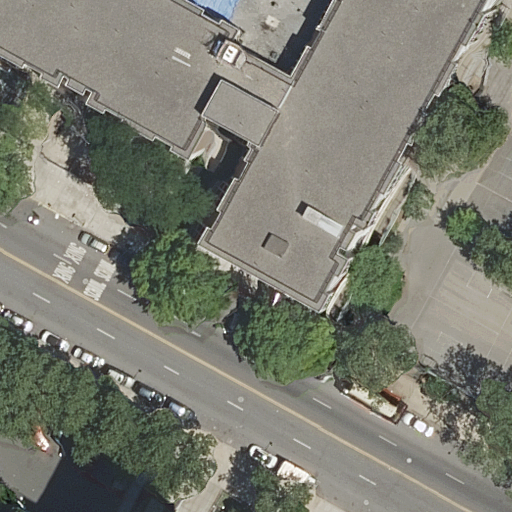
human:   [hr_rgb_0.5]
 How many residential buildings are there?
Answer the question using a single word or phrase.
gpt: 0

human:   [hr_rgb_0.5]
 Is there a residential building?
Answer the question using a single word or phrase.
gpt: no

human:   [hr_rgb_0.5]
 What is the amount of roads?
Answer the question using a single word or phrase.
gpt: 5

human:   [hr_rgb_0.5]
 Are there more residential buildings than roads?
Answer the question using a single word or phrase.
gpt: no

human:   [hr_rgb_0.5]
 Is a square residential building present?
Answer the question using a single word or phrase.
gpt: no

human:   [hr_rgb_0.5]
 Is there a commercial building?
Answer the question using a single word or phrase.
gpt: no

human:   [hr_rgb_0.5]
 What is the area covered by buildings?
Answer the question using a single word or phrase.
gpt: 106m2

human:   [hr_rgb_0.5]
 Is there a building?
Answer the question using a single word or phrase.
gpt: yes

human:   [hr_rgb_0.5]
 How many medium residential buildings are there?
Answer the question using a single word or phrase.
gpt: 0

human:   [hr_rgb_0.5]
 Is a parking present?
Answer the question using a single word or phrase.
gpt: yes

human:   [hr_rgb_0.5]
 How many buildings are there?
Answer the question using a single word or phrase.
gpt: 1

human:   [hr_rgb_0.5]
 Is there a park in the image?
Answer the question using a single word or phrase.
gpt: yes

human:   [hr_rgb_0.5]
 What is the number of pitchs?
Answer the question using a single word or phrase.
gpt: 3

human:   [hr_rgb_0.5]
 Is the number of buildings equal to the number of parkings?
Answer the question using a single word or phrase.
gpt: yes

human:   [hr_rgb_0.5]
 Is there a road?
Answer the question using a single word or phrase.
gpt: yes

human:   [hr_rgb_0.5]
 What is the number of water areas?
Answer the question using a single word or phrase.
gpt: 0

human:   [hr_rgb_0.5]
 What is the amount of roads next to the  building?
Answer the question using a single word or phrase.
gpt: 5

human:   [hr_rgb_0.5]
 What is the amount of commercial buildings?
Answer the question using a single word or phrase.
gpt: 0

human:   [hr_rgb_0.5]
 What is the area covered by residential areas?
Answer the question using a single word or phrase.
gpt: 4262m2

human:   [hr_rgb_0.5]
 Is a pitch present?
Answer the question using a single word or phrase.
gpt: yes

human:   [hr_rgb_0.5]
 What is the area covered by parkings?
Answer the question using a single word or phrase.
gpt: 920m2

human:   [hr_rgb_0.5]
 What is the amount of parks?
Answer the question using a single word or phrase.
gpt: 1

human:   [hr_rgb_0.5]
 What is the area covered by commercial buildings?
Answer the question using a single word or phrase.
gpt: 0m2

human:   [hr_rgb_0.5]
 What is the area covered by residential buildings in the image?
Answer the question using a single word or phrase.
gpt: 0m2

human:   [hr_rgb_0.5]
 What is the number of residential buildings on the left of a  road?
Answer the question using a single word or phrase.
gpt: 0

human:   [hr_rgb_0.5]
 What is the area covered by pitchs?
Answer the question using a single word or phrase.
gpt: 499m2

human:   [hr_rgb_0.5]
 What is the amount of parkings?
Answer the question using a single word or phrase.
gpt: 1

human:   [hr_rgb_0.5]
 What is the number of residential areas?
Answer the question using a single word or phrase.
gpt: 1

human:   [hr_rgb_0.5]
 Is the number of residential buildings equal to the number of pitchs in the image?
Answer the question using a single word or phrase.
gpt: no

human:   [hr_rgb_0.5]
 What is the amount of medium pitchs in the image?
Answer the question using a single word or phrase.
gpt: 1

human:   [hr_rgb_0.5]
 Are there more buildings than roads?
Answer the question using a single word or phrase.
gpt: no

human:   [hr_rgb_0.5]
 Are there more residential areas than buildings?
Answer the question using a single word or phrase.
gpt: no

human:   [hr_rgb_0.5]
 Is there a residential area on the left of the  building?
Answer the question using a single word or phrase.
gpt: no

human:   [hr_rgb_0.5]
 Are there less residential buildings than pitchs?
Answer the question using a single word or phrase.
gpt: yes

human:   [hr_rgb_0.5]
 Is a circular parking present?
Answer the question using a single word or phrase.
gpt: no

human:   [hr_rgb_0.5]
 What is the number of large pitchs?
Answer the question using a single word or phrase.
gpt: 0

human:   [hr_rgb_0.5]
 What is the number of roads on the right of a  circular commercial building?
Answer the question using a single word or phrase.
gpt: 0

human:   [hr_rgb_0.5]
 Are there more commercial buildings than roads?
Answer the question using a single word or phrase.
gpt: no

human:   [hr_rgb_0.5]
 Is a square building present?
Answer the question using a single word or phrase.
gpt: no

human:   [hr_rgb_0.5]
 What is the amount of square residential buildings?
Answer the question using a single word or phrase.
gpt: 0

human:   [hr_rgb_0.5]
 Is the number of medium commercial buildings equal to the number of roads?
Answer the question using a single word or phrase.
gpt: no

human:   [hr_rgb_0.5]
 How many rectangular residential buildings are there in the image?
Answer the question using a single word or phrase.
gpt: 0

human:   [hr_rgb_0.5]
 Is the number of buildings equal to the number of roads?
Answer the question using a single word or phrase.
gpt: no

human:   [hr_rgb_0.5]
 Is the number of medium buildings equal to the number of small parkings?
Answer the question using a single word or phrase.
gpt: no

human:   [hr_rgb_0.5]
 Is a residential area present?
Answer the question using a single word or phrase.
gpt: yes

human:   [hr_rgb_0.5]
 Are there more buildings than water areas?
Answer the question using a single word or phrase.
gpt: yes

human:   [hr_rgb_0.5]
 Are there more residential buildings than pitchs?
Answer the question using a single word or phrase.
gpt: no

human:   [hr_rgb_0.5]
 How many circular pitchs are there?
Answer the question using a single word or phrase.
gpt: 0

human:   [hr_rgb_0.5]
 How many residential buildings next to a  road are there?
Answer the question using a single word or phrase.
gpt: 0

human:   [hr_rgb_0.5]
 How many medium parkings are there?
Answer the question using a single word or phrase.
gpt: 0

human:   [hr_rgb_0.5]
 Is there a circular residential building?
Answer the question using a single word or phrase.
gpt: no

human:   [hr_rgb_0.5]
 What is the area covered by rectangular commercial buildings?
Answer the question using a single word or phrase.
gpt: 0m2

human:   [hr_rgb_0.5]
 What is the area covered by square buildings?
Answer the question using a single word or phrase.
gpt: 0m2

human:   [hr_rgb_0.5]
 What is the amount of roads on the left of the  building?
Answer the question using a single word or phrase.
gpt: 0

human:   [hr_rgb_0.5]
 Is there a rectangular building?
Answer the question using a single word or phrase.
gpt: no

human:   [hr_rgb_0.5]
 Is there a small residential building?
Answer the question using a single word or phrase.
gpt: no

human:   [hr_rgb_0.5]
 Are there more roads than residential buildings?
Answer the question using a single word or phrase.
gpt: yes

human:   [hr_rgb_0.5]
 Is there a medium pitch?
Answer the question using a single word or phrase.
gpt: yes

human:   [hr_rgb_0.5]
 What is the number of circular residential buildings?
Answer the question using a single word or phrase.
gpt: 0

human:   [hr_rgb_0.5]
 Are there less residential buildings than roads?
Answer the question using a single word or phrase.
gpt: yes

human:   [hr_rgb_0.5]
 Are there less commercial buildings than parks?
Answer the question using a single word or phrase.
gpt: yes

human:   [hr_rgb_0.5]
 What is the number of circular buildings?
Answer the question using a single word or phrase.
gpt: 0

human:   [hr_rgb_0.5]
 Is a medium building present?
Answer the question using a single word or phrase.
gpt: yes

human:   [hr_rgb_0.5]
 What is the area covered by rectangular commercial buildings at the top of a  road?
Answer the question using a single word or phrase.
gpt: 0m2